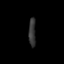
Tissue: lung
Cell type: Epithelial cells
Senescence score: 0.2159
Nuclear area (px): 194
Mean DAPI intensity: 53.742